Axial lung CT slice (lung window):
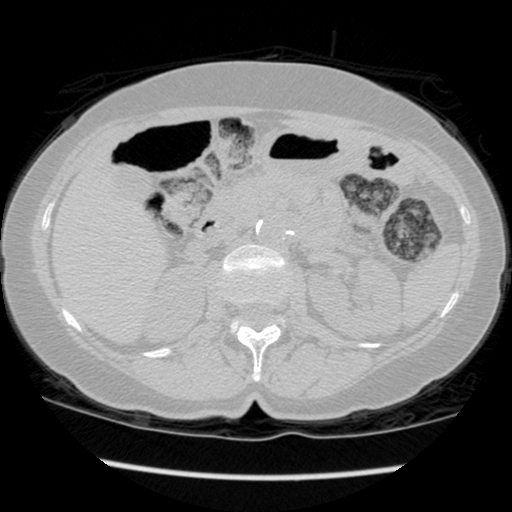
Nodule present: no